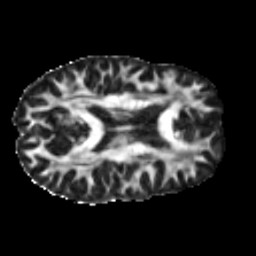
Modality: FA
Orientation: axial
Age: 46
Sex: male
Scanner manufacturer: siemens
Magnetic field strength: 3 T
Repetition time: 5 s
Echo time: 0.092 s